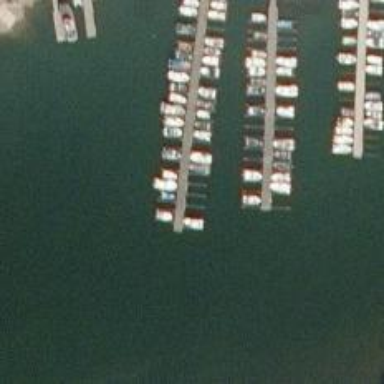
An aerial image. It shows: Man-made pier.